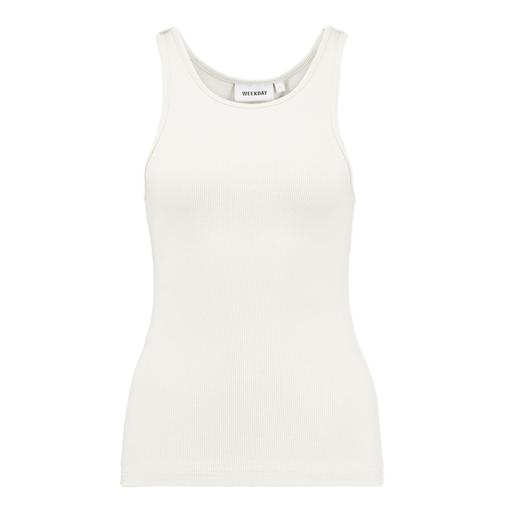
white ribbed tank, off white tank top, white maison tank top, white background